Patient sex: M
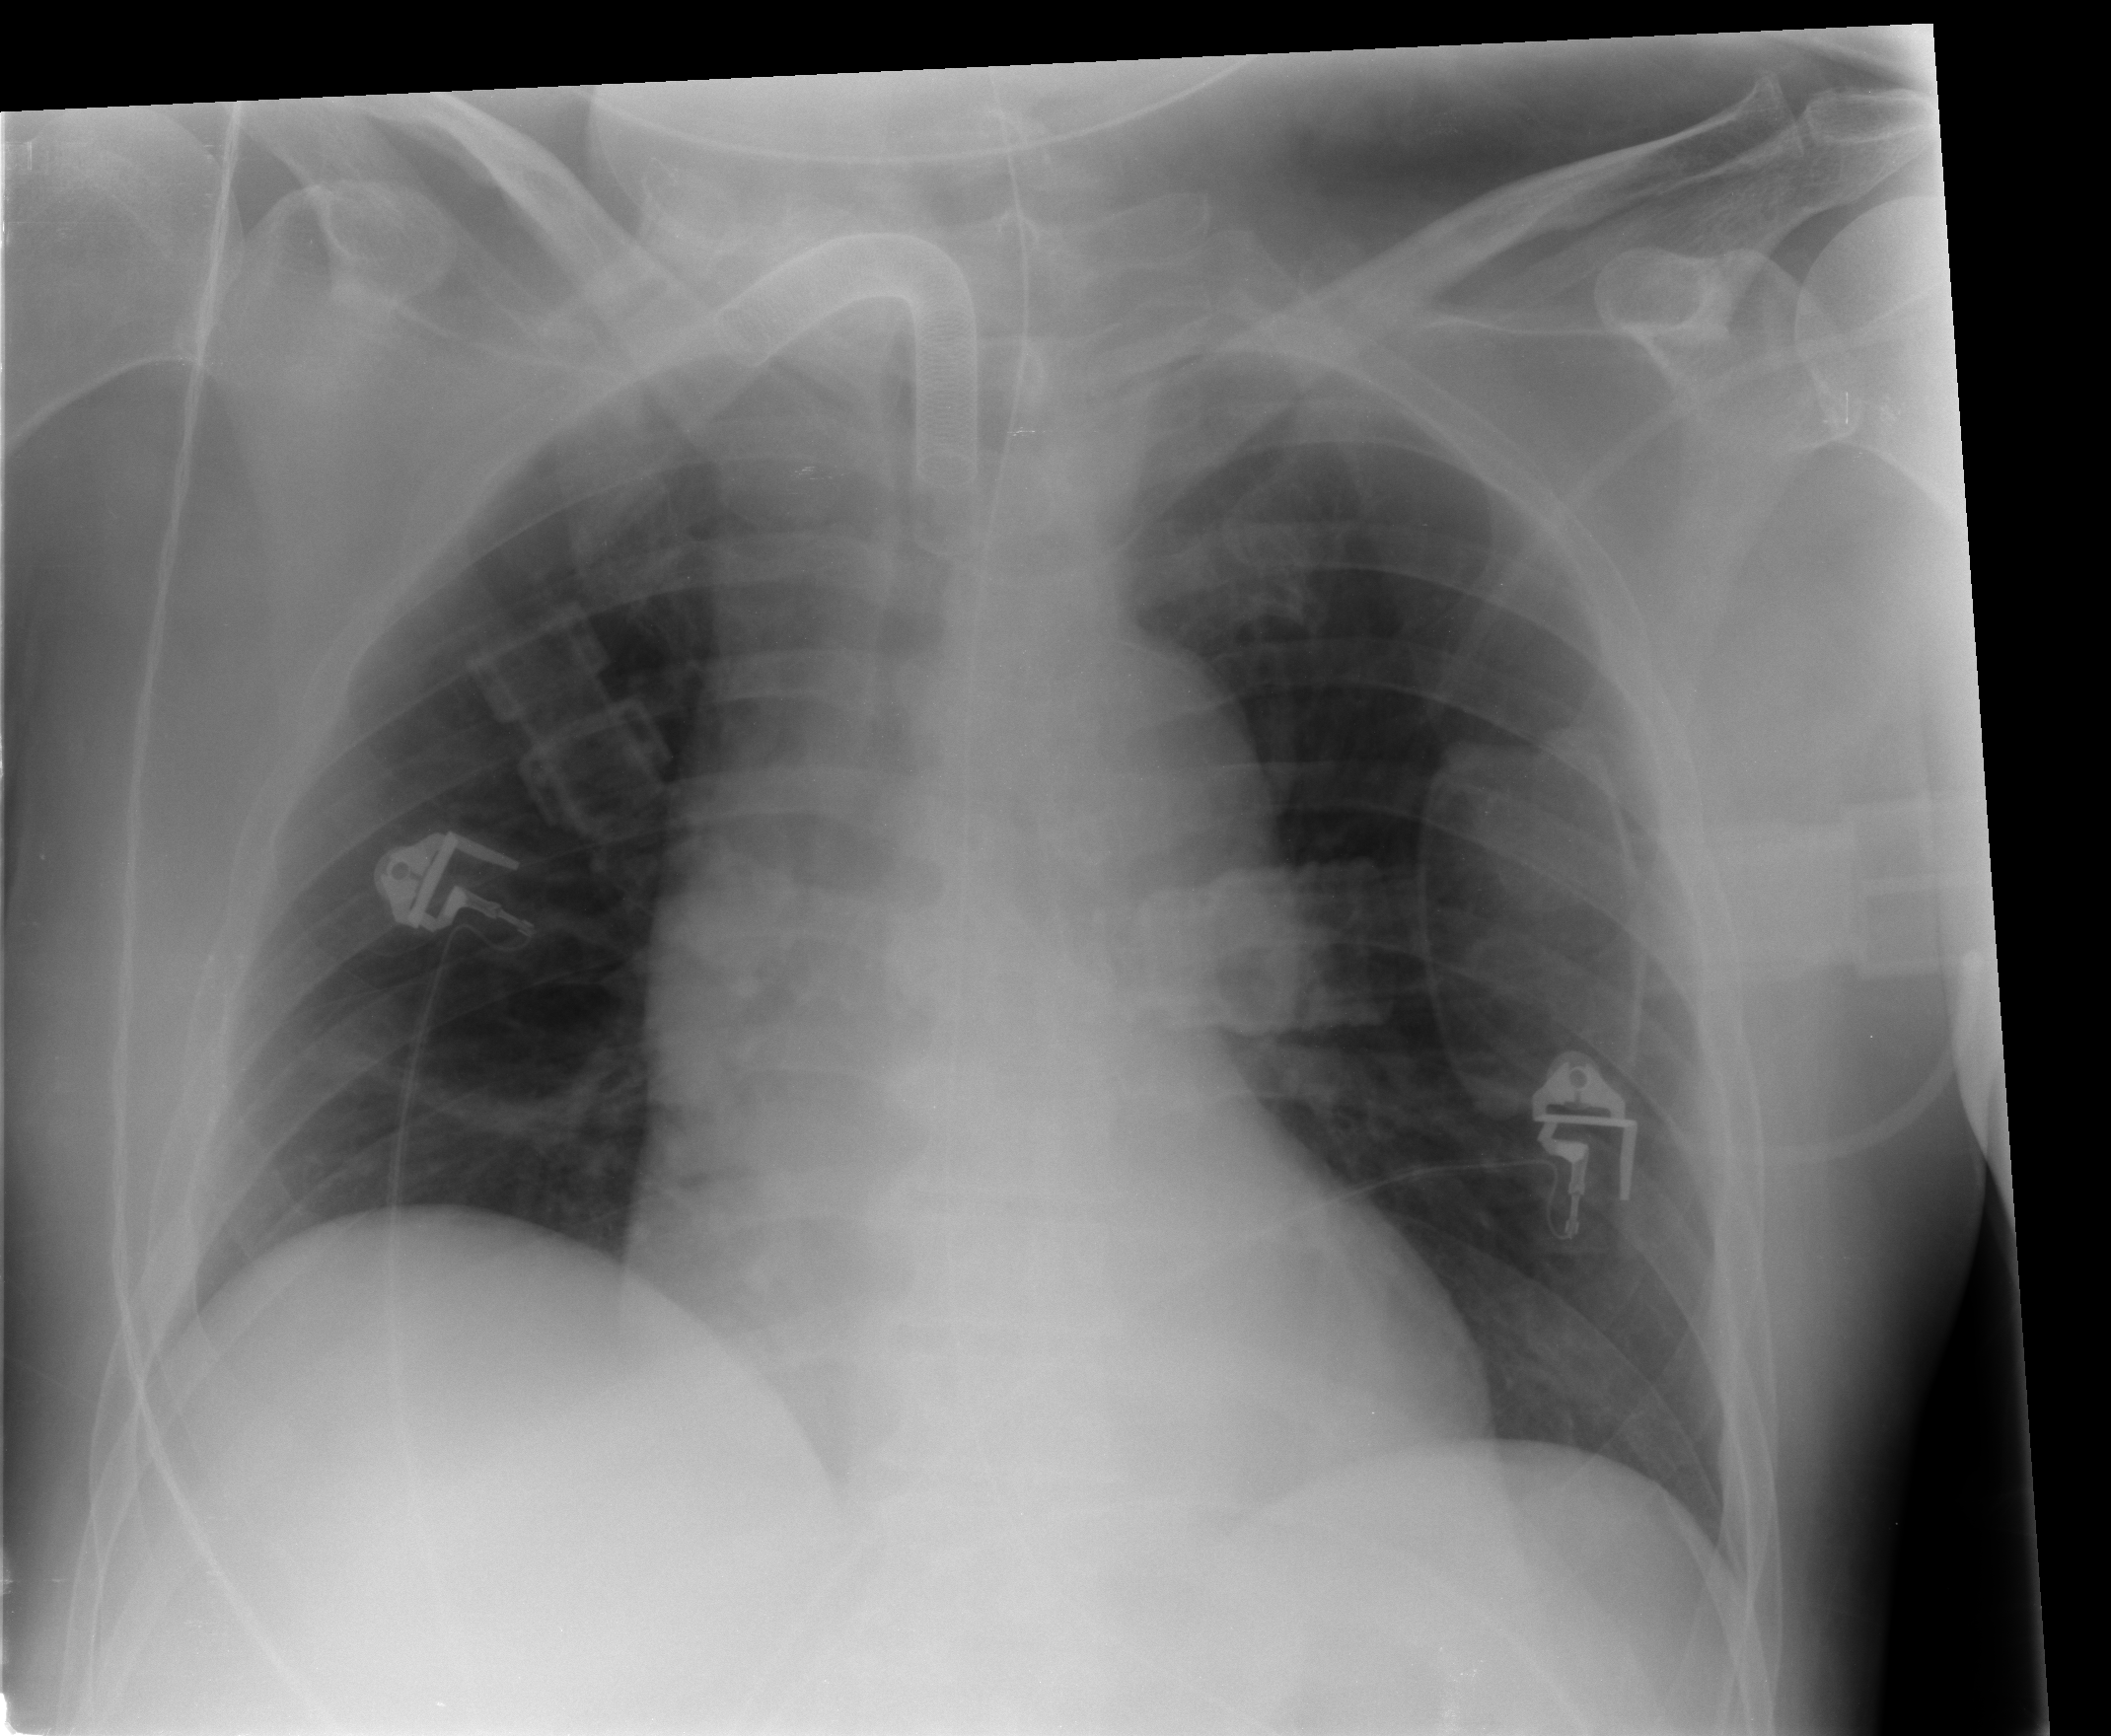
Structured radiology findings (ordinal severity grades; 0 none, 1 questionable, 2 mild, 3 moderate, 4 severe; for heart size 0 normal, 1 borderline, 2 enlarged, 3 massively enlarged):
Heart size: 1
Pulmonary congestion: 0
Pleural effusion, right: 0
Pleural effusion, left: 0
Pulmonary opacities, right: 0
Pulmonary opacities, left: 0
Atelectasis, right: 1
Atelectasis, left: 0